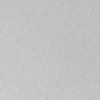
Label: dusty